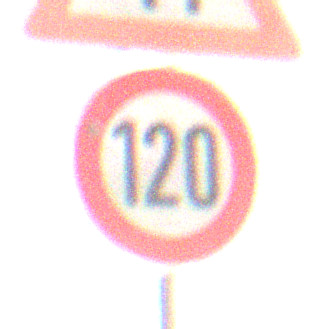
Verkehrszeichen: Geschwindigkeit120
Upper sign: EinseitigVerengteFahrbahnRechts
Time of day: MorningAfternoon
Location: Outdoor (RoadRail)
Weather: PartlyCloudy
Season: NotSpecified
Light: Natural